Field crop: maize
Growth stage: 2
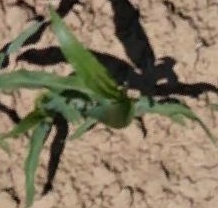
Species: maize